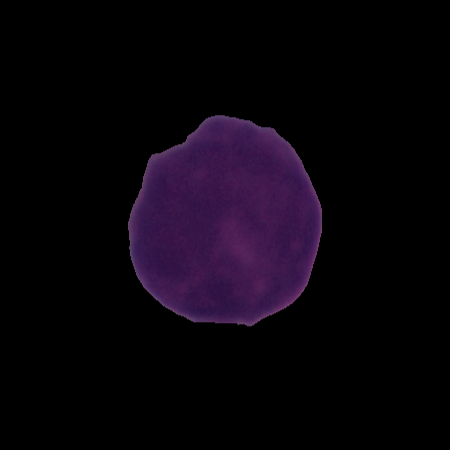
Label: cancer